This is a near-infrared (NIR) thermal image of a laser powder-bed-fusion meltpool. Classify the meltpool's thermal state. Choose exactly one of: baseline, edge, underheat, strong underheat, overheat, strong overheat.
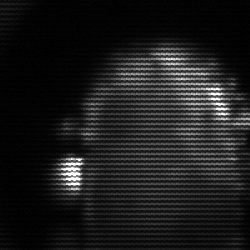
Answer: baseline